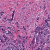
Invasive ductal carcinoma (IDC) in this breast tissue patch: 1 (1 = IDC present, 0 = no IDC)